【题型】证明题　【知识点】平面几何　【难度】easy
已知在 $\triangle ABC$ 中, $CD$ 平分 $\angle ACB$, $E$ 是 $CD$ 延长线上一点, $AE = AD$, $F$ 是 $AB$ 延长线上的点, 连接 $CF$。

(1) 证明：$\triangle CEA \sim \triangle CDB$；

(2) 如果 $CF // AE$, 求证：$\frac{BD}{AD} = \frac{BF}{CF}$。

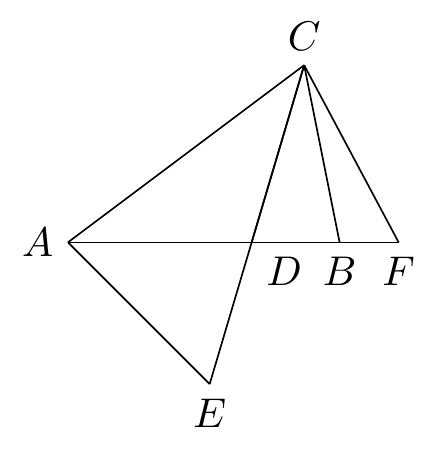
【解答】
解：(1) $\because AE = AD$,

$\therefore \angle E = \angle ADE$,

$\because \angle ADE = \angle CDB$,

$\therefore \angle E = \angle CDB$,

$\because CD$ 平分 $\angle ACB$,

$\therefore \angle ACE = \angle BCD$,

$\therefore \triangle CEA \sim \triangle CDB$。

(2) $\because CF // AE$,

$\therefore \angle E = \angle DCF$。

$\because \angle DCF = \angle DCB + \angle BCF$, $\angle E = \angle CDF = \angle ACE + \angle CAD$,

$\therefore \angle BCF = \angle CAD$。

又$\because \angle F = \angle F$,

$\therefore \triangle CFB \sim \triangle AFC$,

$\therefore \frac{BF}{CF} = \frac{BC}{AC}$。

$\because \triangle CEA \sim \triangle CDB$,

$\therefore \frac{BC}{AC} = \frac{BD}{AE}$。

又$\because AE = AD$,

$\therefore \frac{BC}{AC} = \frac{BD}{AD}$,

$\therefore \frac{BD}{AD} = \frac{BF}{CF}$。